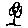
Label: flower